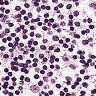
Metastatic tissue present: no